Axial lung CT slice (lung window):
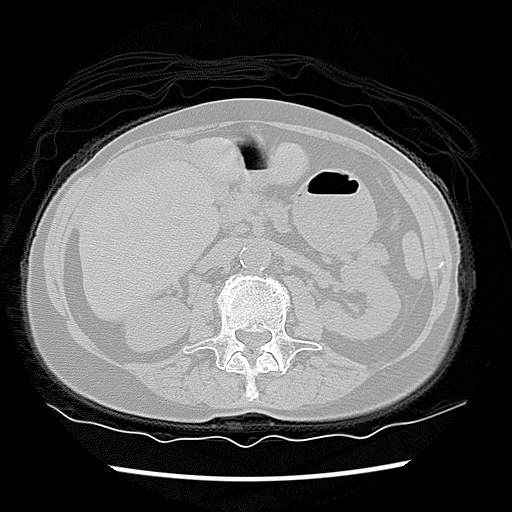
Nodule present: no